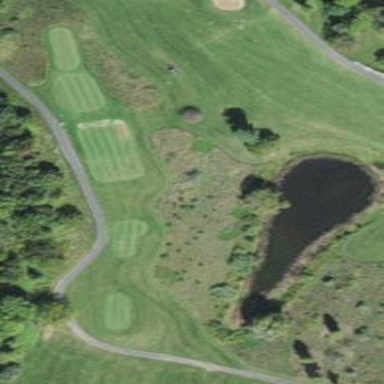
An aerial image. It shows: Water hazard in golf course. The hazard is natural water feature.